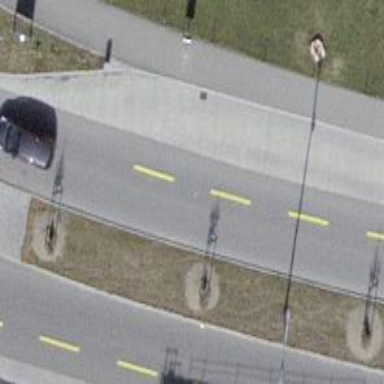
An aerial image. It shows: Bus stop with stop position for public transport.